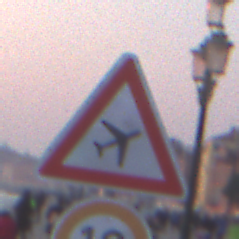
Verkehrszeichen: FlugbetriebLinks
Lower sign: Geschwindigkeit10
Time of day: SunriseSunset
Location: Outdoor (Urban)
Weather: Clear
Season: NotSpecified
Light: Natural